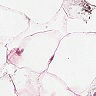
Metastatic tissue present: no